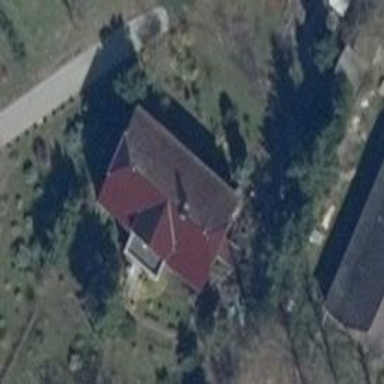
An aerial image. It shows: Simple house.